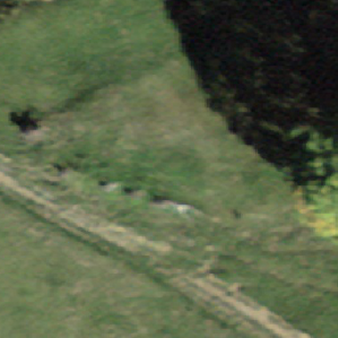
Label: other